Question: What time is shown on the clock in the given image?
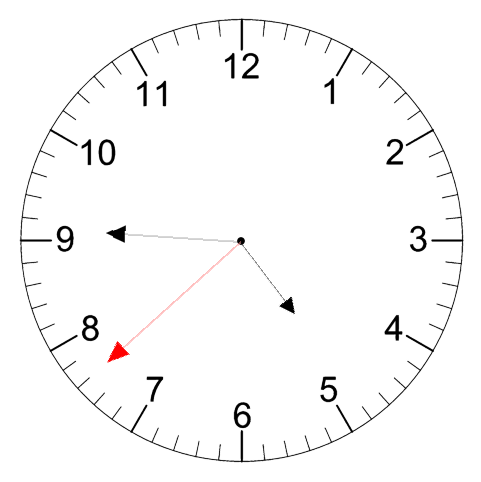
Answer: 04:45:38